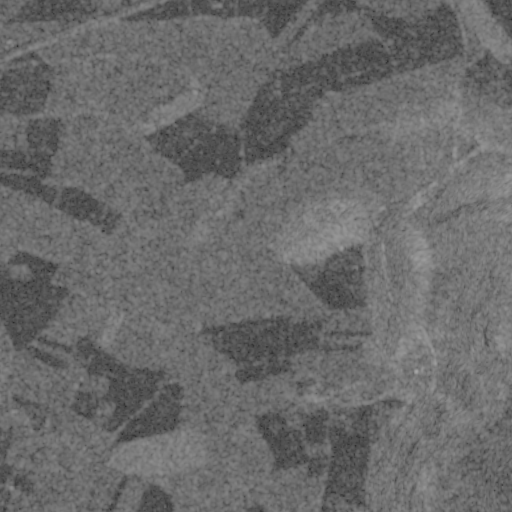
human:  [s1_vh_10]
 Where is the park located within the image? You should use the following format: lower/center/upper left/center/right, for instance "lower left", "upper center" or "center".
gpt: The park is located in the upper right of the image.
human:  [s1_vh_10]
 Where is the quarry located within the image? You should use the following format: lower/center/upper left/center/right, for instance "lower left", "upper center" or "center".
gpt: The quarry is located in the center right of the image.
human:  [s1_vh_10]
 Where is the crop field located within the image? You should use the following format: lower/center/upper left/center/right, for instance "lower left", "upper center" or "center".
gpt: There is no crop field in the image.

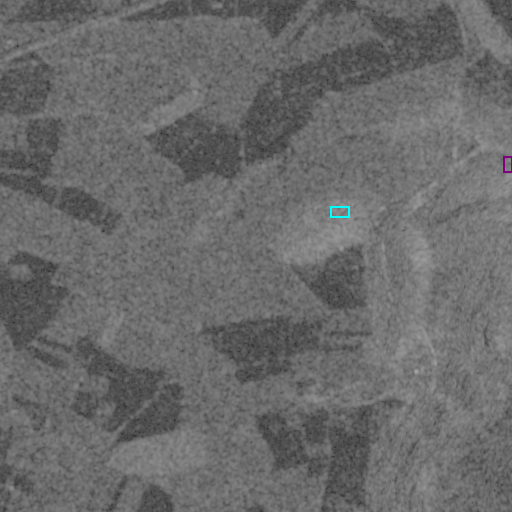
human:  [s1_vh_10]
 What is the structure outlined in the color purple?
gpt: The structure outlined in purple is a park.
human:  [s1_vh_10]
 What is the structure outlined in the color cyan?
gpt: The structure outlined in cyan is a quarry.
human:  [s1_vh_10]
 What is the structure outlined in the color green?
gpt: There is no green outline.